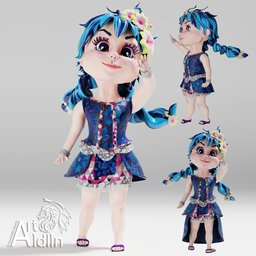
Label: people